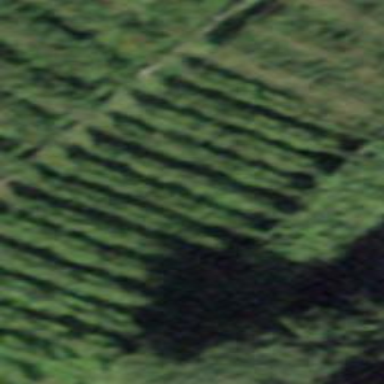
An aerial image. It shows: Vineyard where grapes are grown.